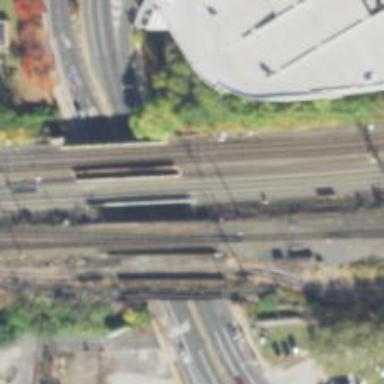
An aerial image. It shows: Bridge over electrified railway with contact line.